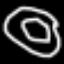
Label: donut